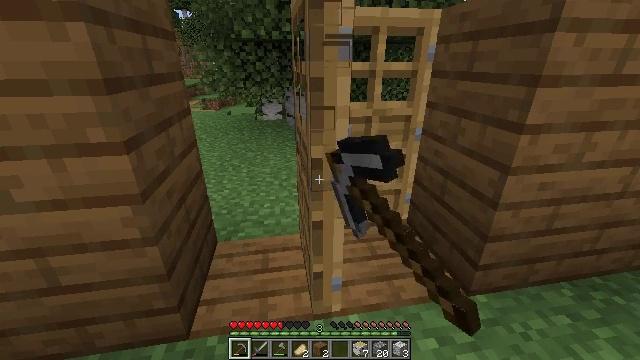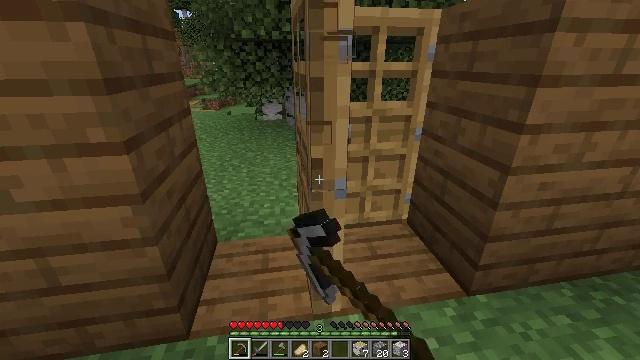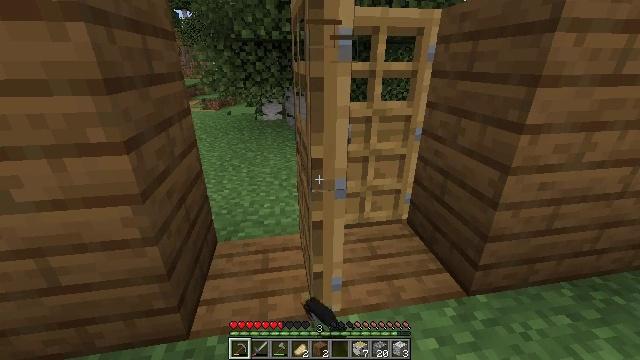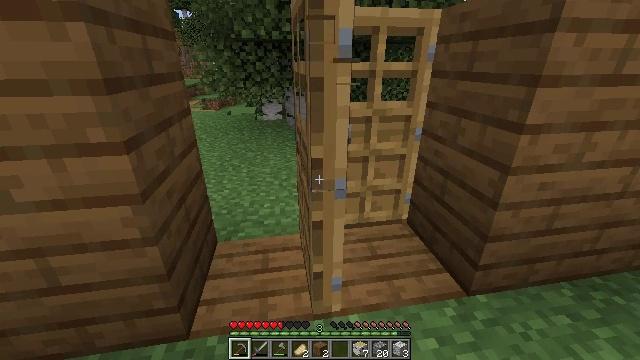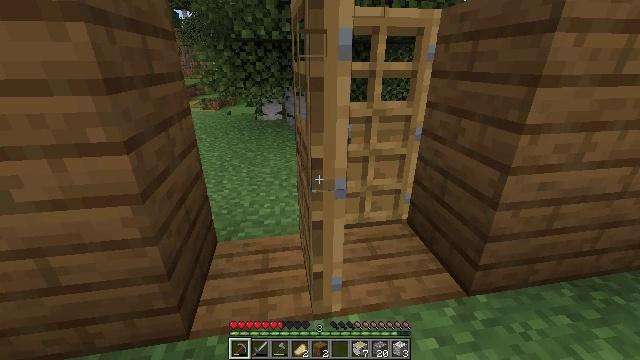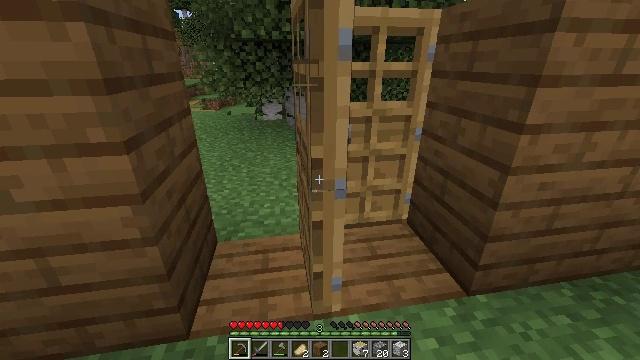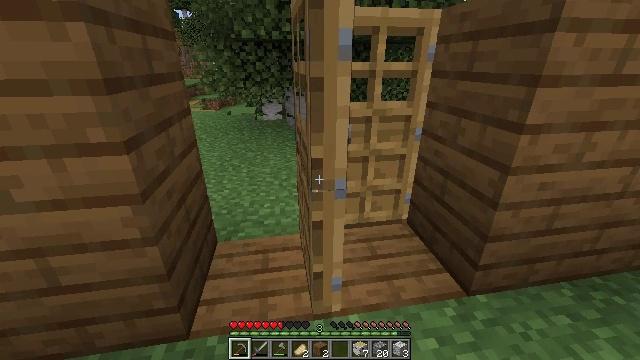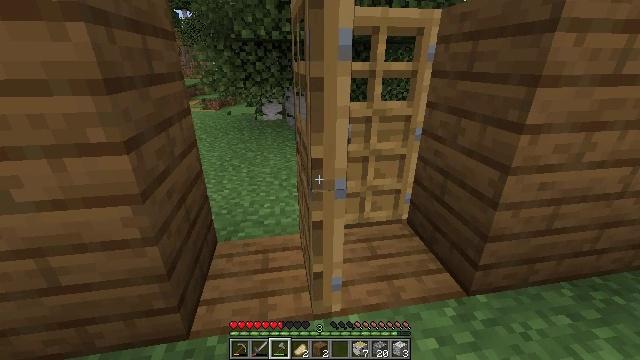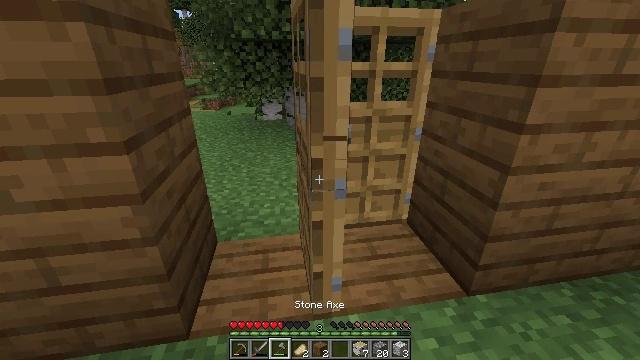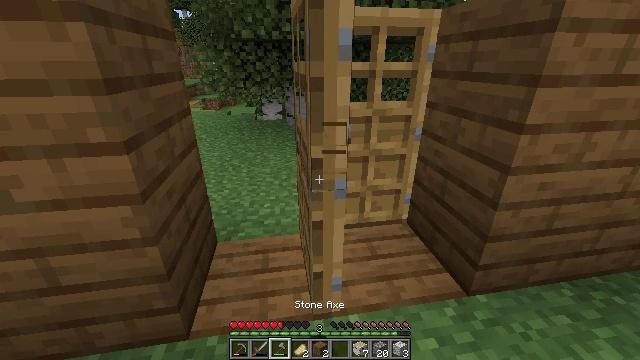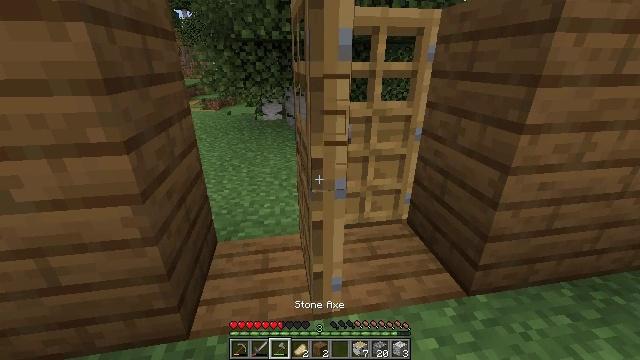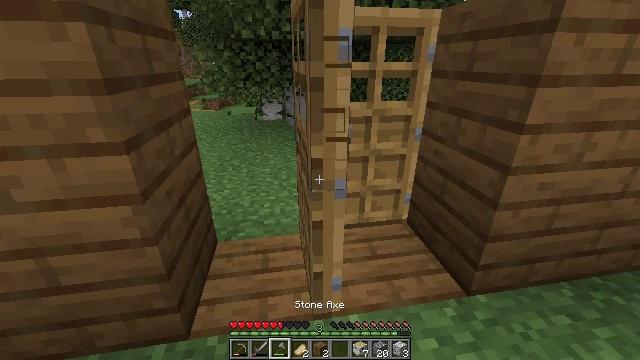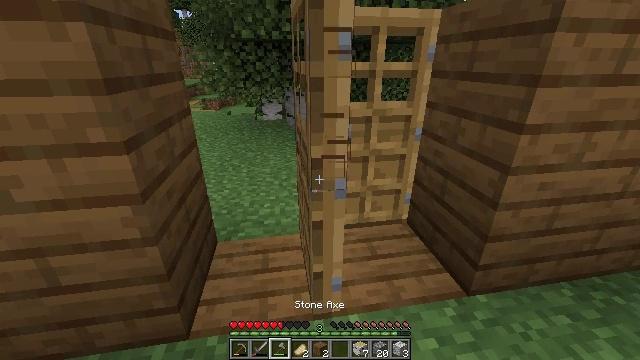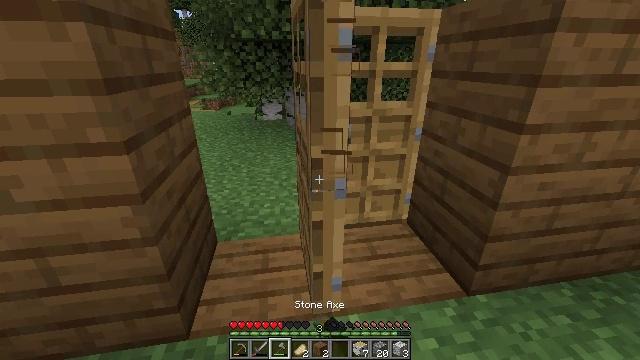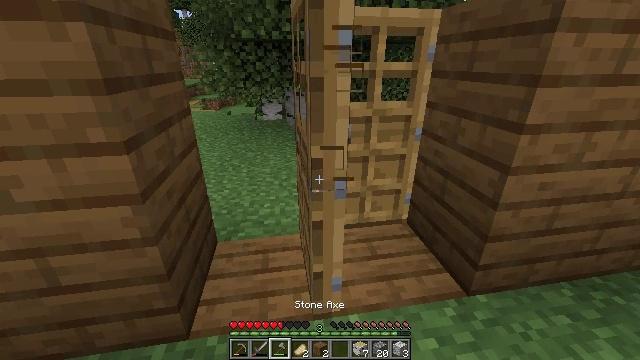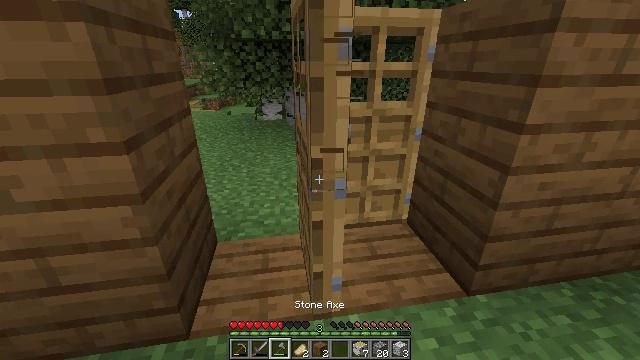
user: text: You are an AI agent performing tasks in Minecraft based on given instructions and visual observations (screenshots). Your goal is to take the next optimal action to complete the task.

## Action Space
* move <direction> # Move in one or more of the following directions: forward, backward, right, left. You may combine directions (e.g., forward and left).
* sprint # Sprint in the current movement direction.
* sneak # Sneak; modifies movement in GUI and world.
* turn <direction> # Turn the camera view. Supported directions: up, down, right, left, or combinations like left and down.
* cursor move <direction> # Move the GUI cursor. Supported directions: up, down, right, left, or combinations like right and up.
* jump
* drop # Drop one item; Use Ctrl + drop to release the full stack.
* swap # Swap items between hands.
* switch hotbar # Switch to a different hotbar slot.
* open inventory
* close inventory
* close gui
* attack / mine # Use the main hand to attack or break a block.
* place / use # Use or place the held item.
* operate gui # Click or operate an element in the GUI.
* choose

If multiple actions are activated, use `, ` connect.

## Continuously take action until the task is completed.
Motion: motion action
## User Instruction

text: Destroy the oak door to retrieve it.
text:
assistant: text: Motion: no_op
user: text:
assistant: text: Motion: no_op
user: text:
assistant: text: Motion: no_op
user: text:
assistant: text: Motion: no_op
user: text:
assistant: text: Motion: no_op
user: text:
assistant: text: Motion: no_op
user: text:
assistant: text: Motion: switch to hotbar 3
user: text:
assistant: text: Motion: attack / mine, switch to hotbar 3
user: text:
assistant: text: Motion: attack / mine, switch to hotbar 3
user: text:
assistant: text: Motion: attack / mine
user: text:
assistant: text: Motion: attack / mine
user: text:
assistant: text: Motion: attack / mine
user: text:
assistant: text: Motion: attack / mine
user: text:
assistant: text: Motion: attack / mine
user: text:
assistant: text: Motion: attack / mine
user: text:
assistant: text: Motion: attack / mine
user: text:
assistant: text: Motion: attack / mine
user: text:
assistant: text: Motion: attack / mine
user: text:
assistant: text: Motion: attack / mine
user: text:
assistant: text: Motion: attack / mine
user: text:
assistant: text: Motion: attack / mine
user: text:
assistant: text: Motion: attack / mine
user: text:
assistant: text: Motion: attack / mine
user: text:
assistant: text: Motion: attack / mine
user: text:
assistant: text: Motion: attack / mine
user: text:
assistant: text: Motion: attack / mine
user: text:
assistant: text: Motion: attack / mine
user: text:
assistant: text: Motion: attack / mine
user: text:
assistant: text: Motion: attack / mine
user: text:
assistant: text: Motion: attack / mine